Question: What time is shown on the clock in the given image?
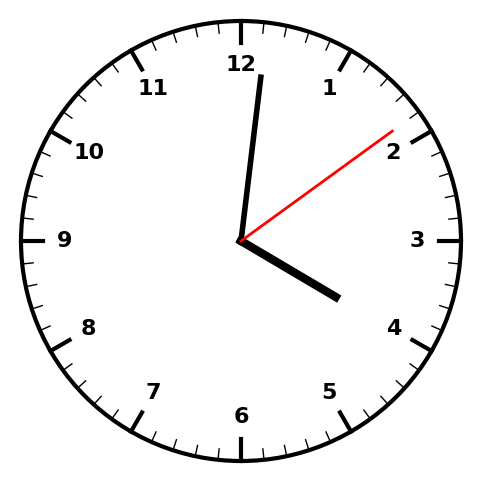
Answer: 04:01:09